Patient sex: M
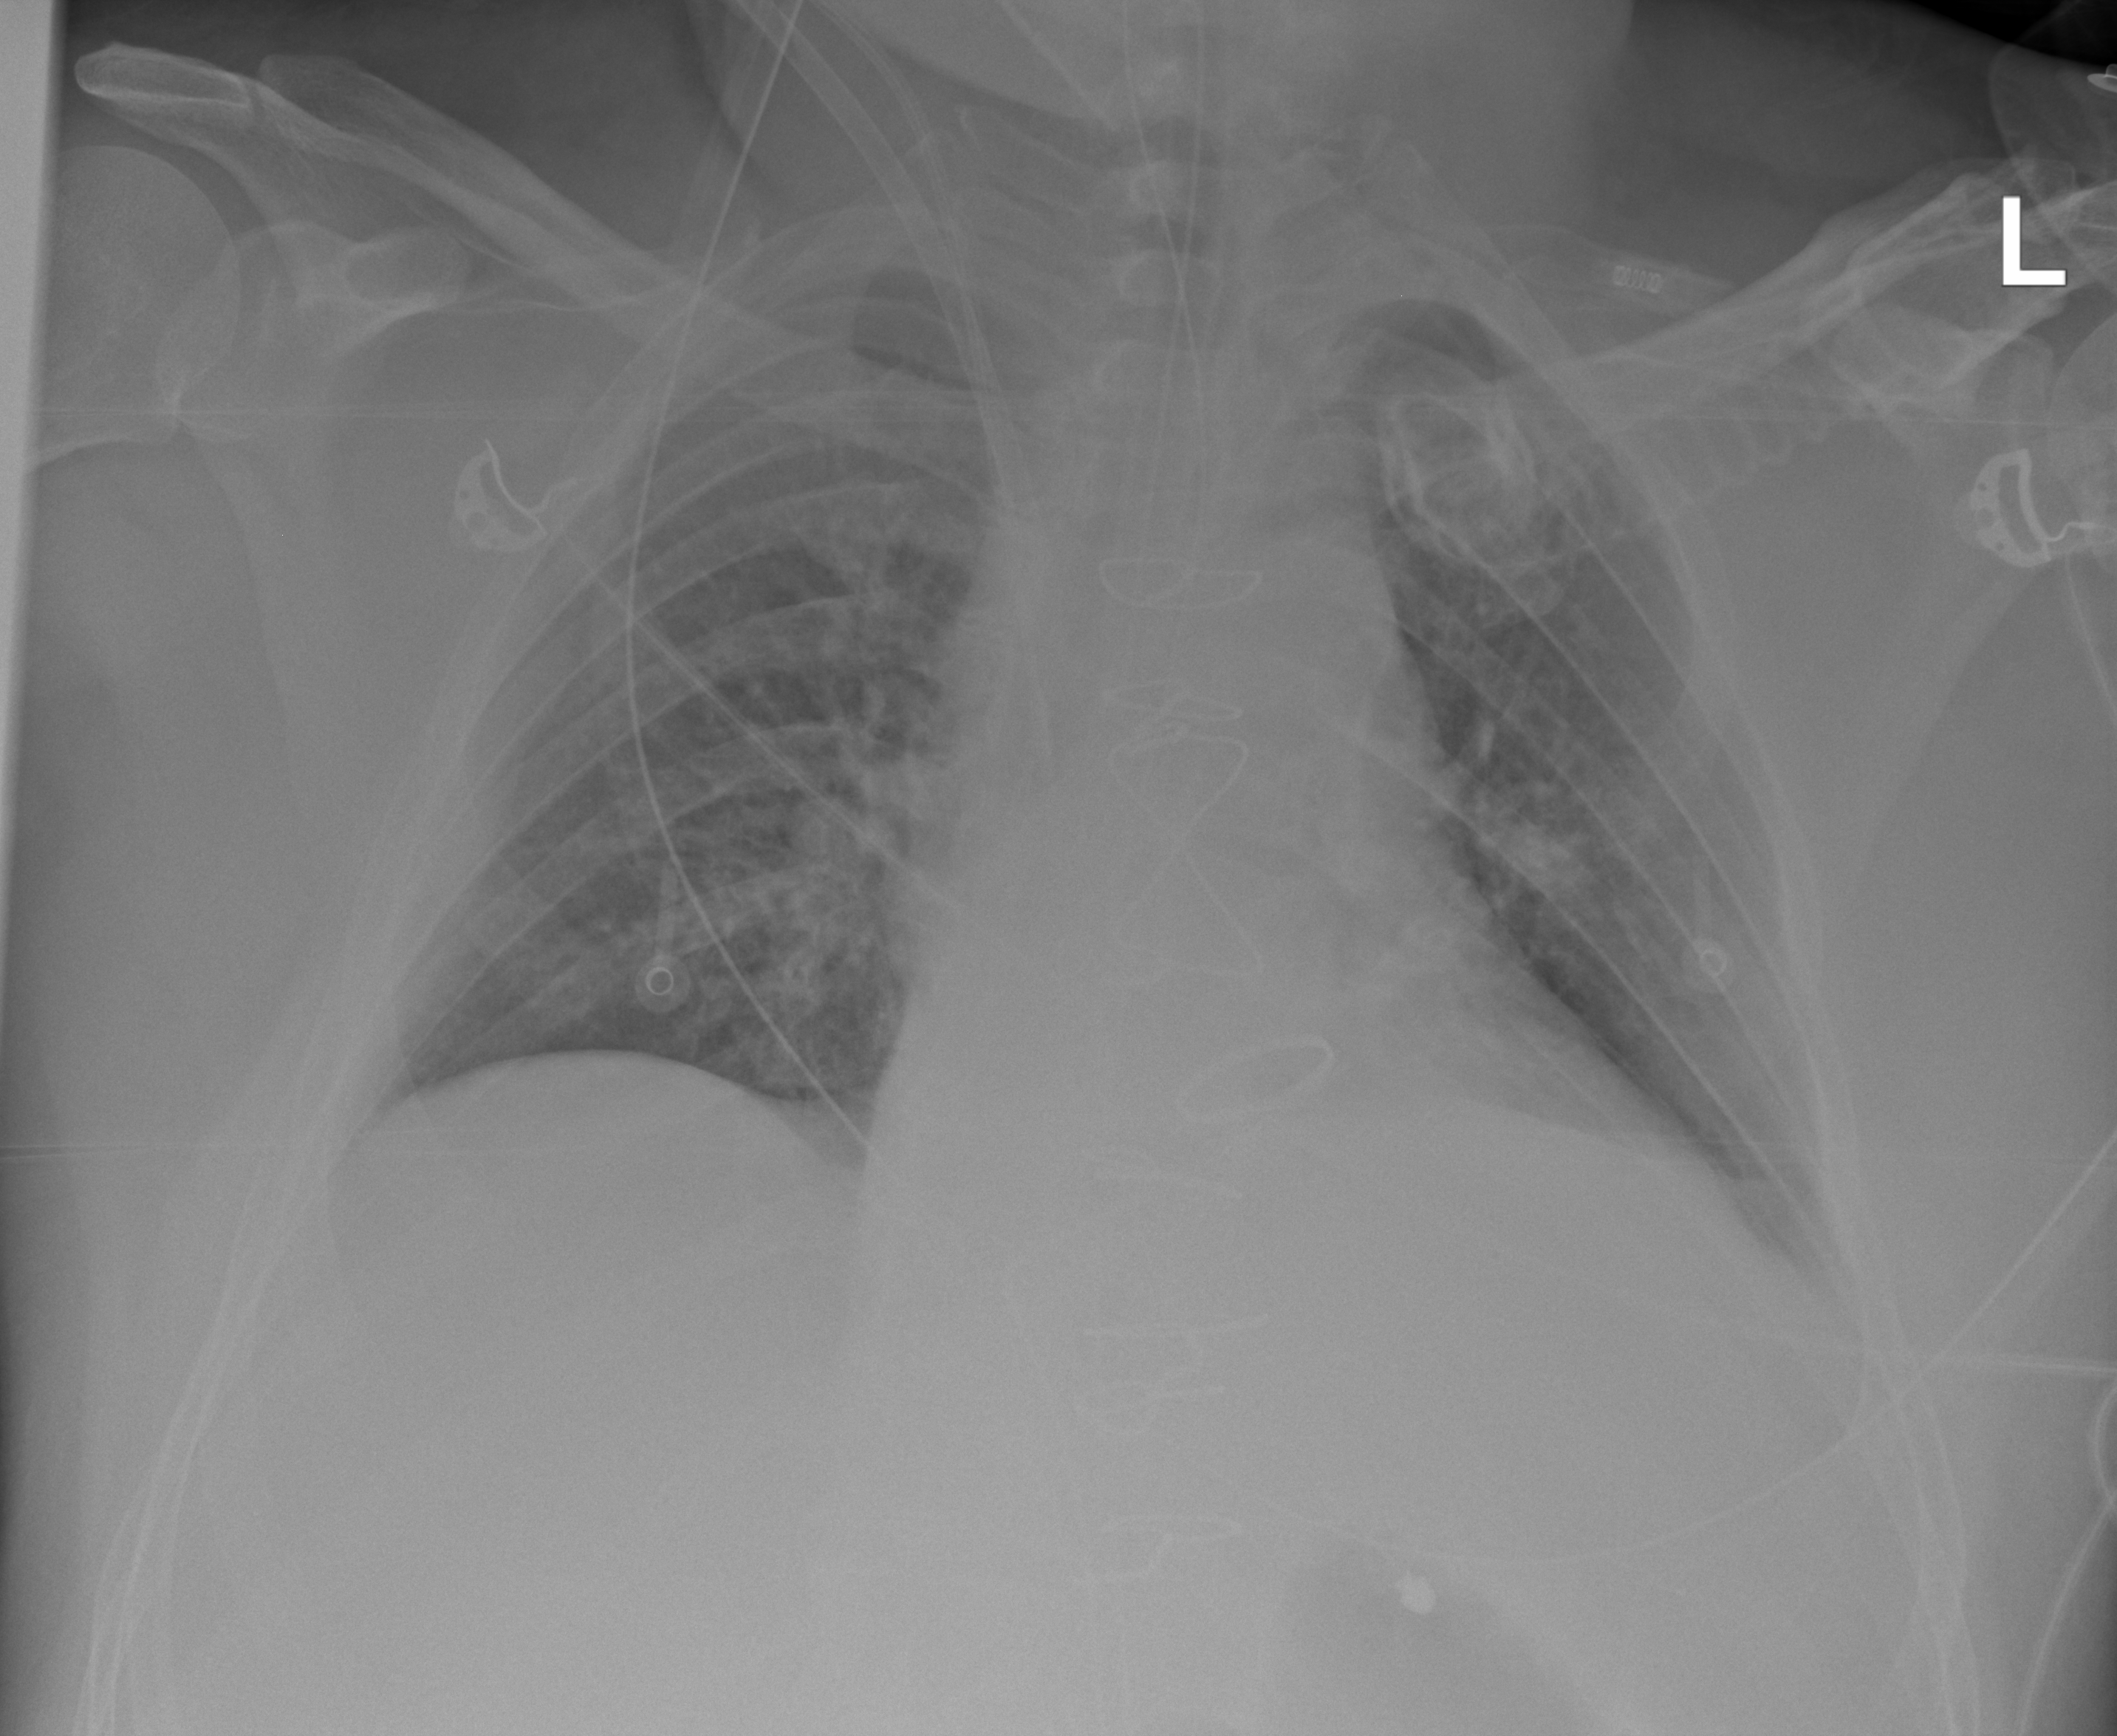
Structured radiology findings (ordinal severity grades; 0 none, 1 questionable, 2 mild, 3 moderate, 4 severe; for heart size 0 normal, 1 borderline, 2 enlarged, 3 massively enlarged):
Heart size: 2
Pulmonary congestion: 3
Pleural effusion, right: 0
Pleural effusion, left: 2
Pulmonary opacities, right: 0
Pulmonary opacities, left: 0
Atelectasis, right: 1
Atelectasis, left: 1